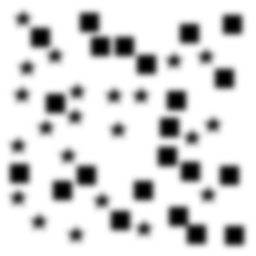
Squares: 22
Triangles: 0
Stars: 22
Total shapes: 44